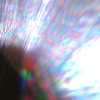
Label: sunburn